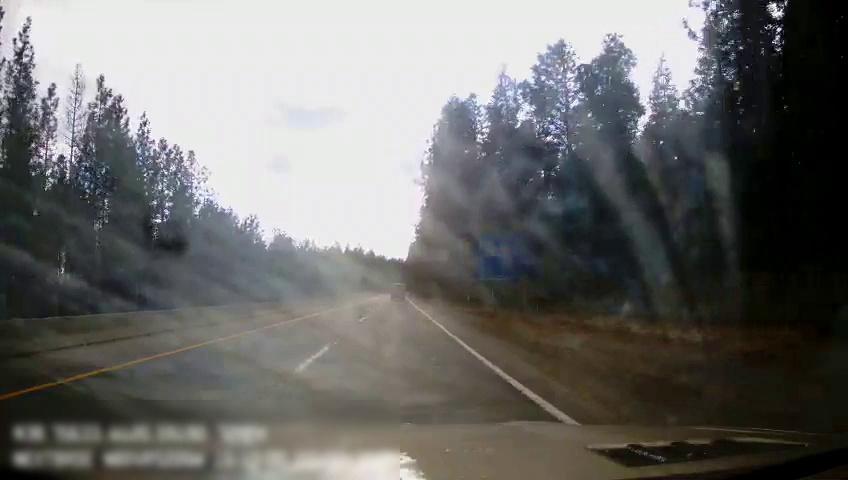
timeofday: Day
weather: Cloudy
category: Drivable Space
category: Drivable Space
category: Vehicles | Van
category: Lanes | Current Lane
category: Lanes | Alternate Lane
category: Lanes | Alternate Lane